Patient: sex M, age 66
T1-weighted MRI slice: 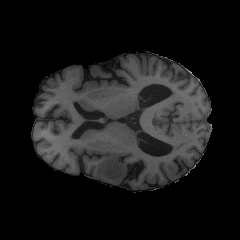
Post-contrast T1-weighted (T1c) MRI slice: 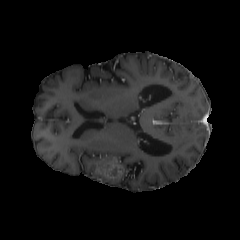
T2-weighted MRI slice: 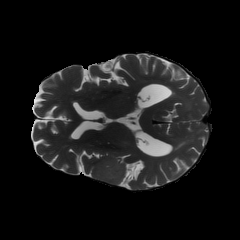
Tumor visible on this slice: yes
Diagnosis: Glioblastoma, IDH-wildtype
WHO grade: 4